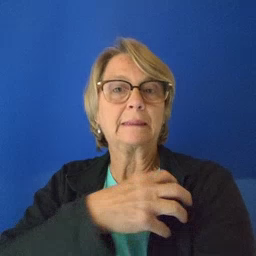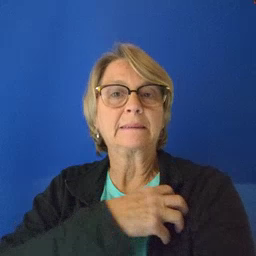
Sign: police